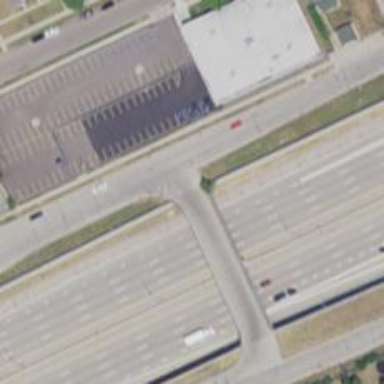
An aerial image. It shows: Primary_link highway crossing bridge.